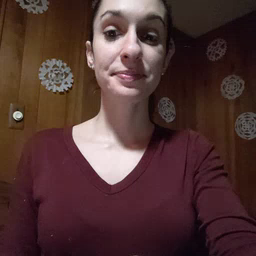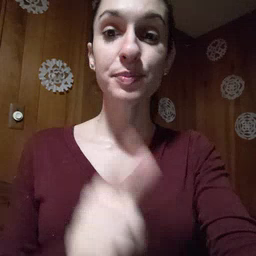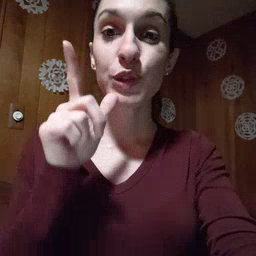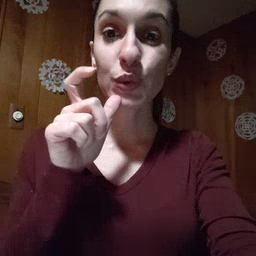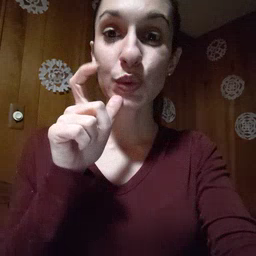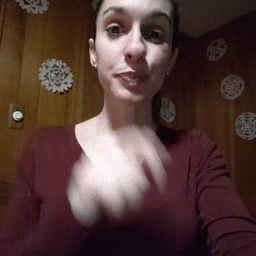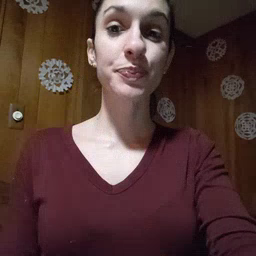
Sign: who